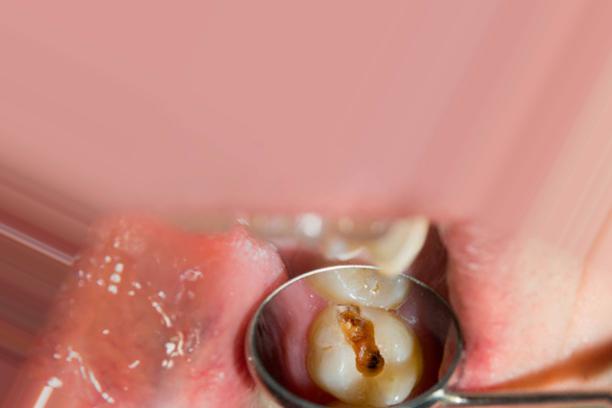
Condition: Caries